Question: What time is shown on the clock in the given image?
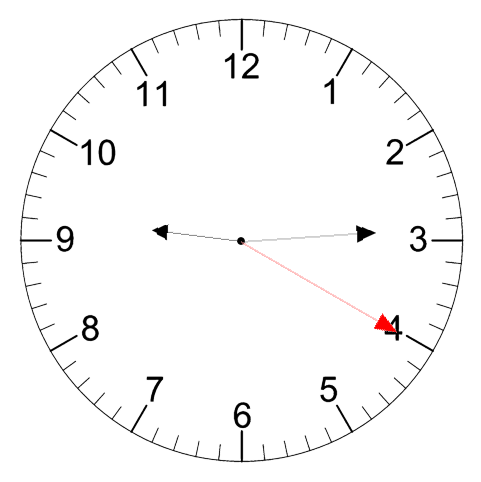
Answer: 09:14:20